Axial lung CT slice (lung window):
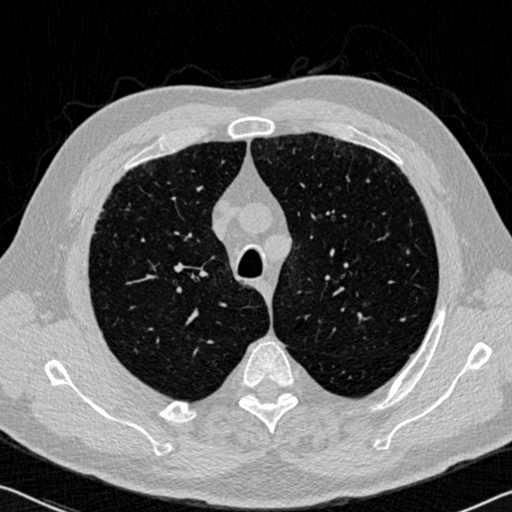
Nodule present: no